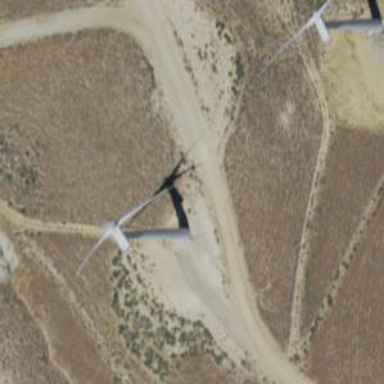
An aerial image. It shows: Wind generator powered by horizontal axis wind turbine.